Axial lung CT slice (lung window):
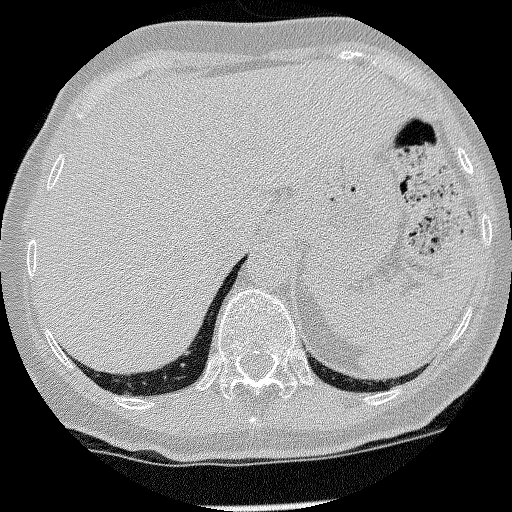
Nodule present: no